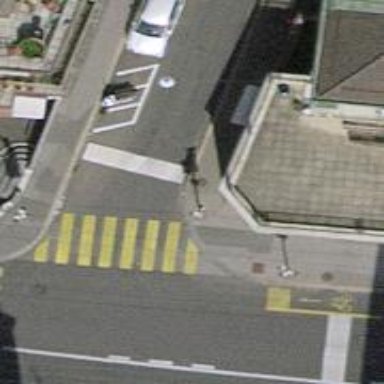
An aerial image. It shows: Crossing with traffic signals.